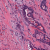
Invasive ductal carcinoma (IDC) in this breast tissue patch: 0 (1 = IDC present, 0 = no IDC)